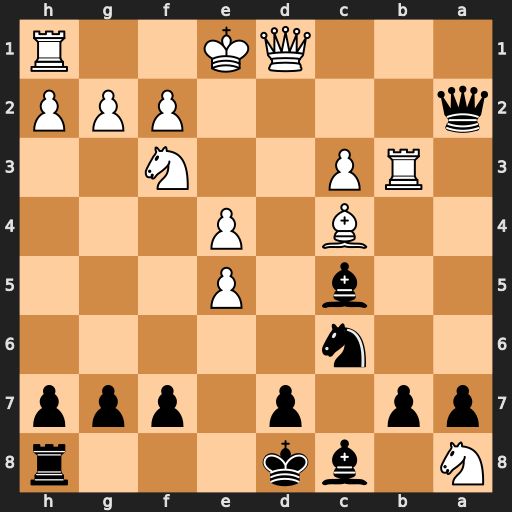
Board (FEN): N1bk3r/pp1p1ppp/2n5/2b1P3/2B1P3/1RP2N2/q4PPP/3QK2R
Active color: b
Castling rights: K
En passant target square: -
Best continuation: Qxf2#